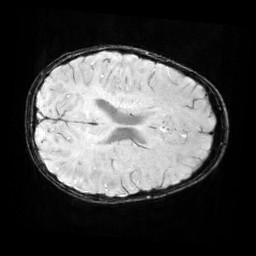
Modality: SWI
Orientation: axial
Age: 9
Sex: male
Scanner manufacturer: siemens
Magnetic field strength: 3 T
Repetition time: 0.027 s
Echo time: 0.02 s